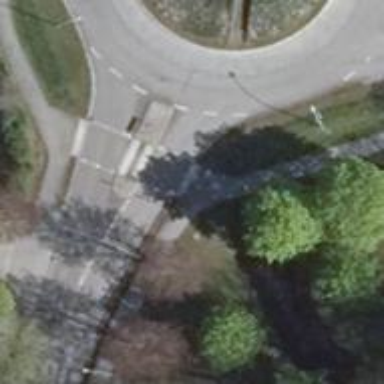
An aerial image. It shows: Footway made of concrete plates.